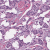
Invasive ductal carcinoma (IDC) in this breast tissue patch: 1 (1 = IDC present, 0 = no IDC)